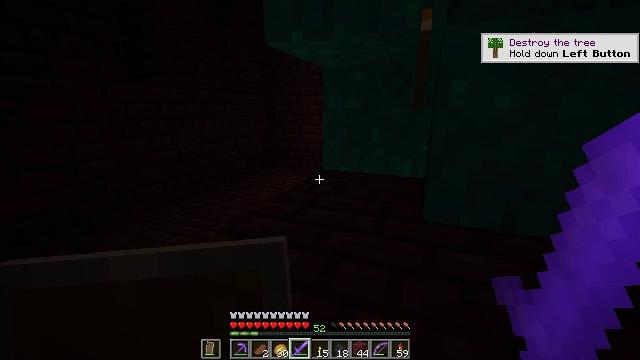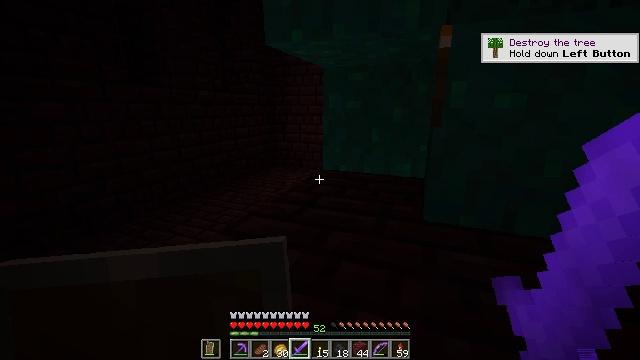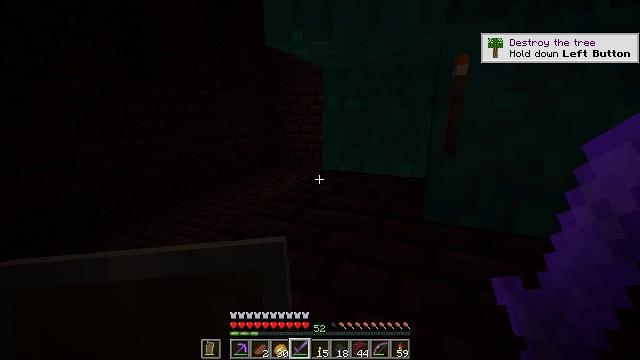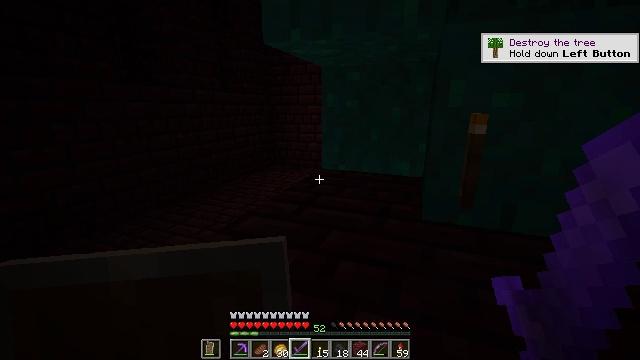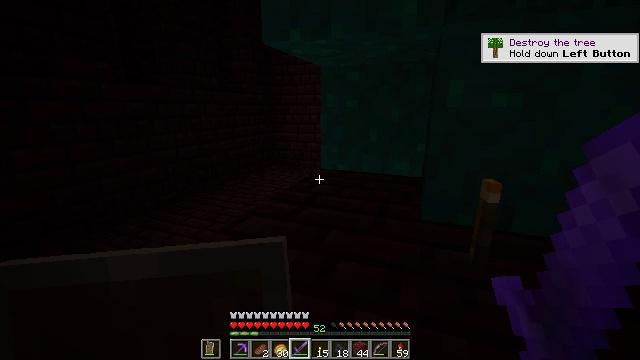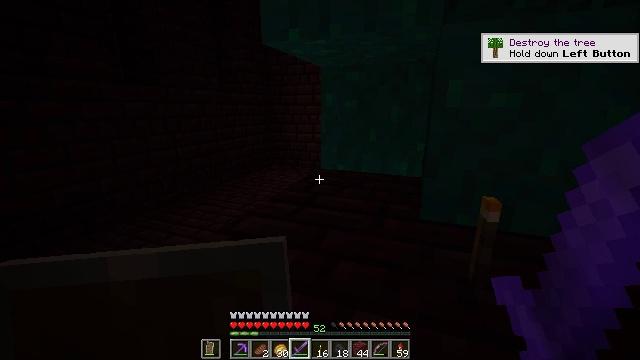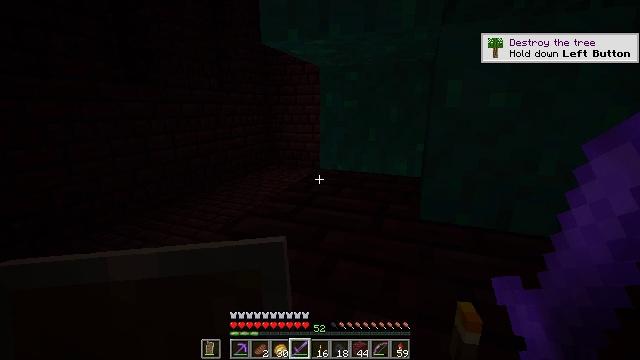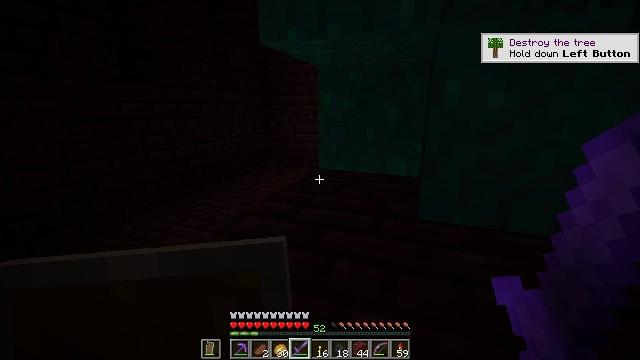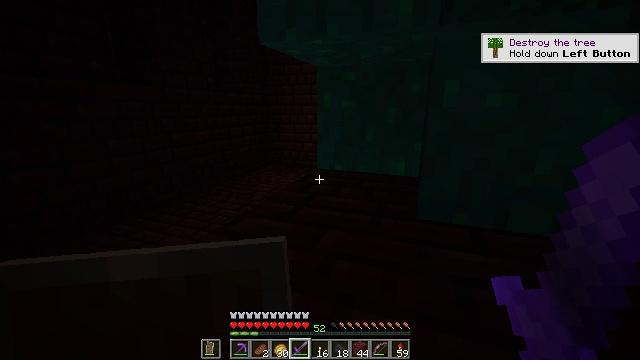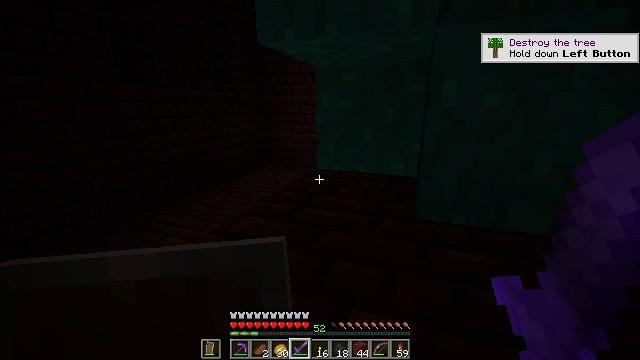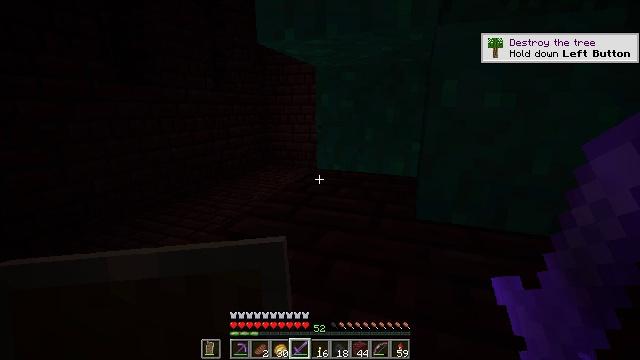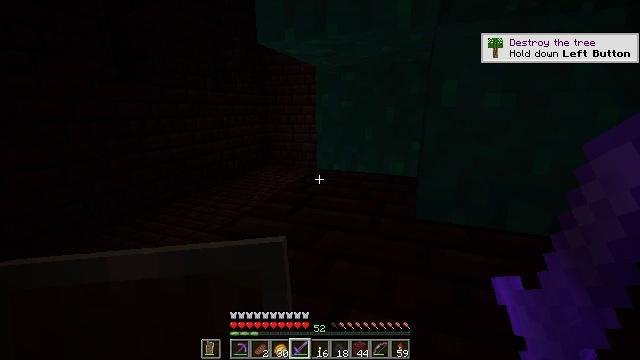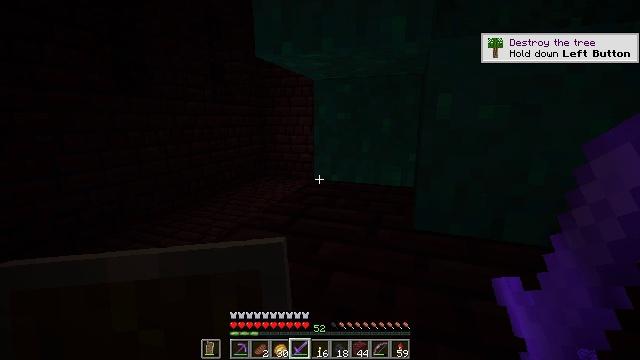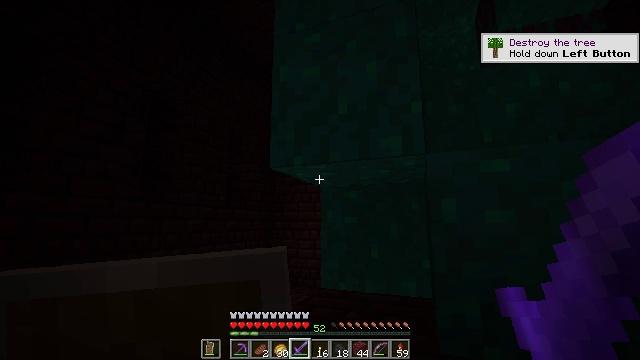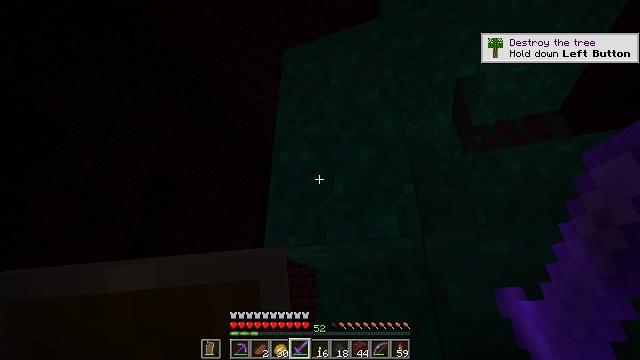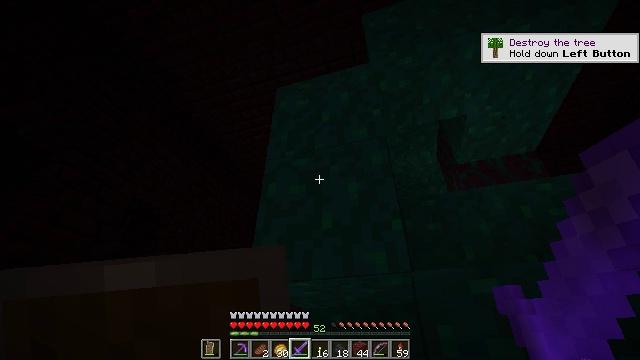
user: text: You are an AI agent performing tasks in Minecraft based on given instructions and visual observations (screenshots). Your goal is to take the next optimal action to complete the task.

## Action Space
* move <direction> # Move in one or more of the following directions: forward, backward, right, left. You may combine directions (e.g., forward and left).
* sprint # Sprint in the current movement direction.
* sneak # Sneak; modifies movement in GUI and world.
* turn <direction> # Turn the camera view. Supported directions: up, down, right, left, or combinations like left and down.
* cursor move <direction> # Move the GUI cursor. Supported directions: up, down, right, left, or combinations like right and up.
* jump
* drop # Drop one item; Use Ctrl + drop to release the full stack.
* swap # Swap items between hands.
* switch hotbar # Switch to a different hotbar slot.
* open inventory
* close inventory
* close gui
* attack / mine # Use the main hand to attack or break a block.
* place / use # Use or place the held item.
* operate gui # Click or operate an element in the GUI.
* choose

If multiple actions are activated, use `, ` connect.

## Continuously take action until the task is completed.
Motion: motion action
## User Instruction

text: Break the torch to collect it.
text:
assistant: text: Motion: no_op
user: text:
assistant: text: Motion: no_op
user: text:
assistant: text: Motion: no_op
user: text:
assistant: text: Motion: no_op
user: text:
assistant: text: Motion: no_op
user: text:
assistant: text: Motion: no_op
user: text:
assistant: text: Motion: no_op
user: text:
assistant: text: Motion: no_op
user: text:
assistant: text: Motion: no_op
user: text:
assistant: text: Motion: no_op
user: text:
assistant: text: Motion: no_op
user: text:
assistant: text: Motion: turn up
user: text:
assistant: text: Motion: turn left and up
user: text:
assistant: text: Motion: turn up
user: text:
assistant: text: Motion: turn right and up
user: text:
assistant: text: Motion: move back, turn up
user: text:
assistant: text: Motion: move back, turn up
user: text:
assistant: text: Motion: move back, turn up
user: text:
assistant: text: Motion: move back, turn up
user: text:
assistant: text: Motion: move back
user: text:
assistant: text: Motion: move back, turn up
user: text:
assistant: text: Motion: turn up
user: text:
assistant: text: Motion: turn left and up
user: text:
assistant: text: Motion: turn left and up
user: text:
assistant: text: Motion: turn left
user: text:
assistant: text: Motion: turn left and down
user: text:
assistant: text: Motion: turn left and down
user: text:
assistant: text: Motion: turn left and down
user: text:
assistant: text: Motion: turn left and down
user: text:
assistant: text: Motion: turn left and down